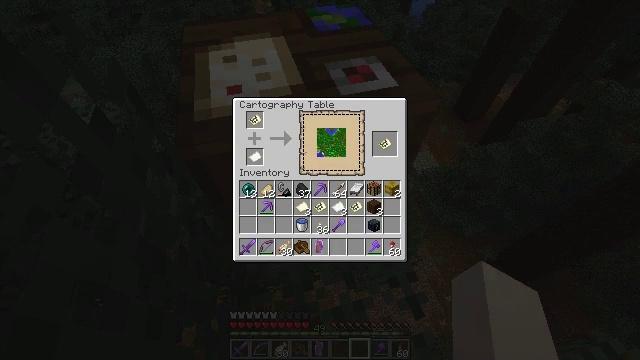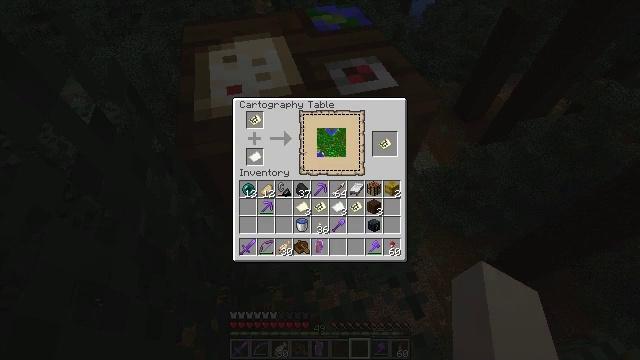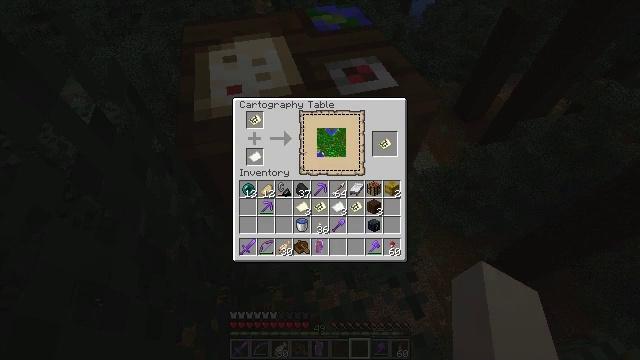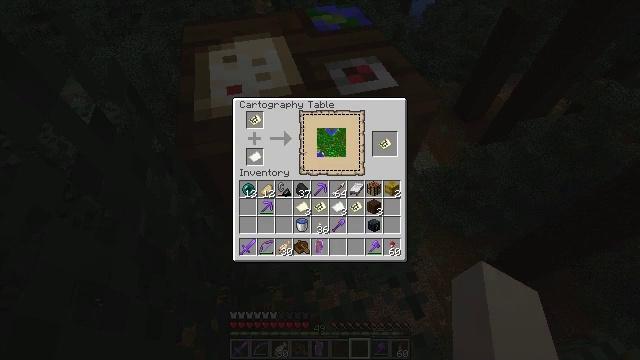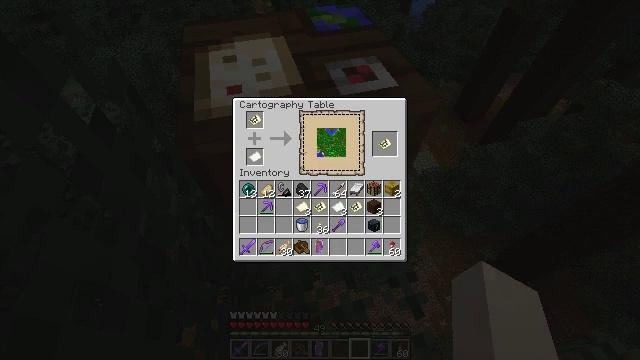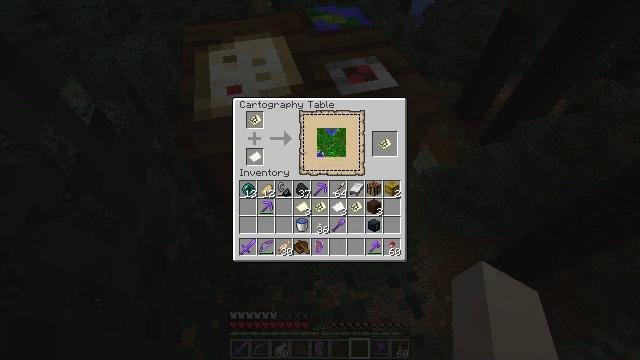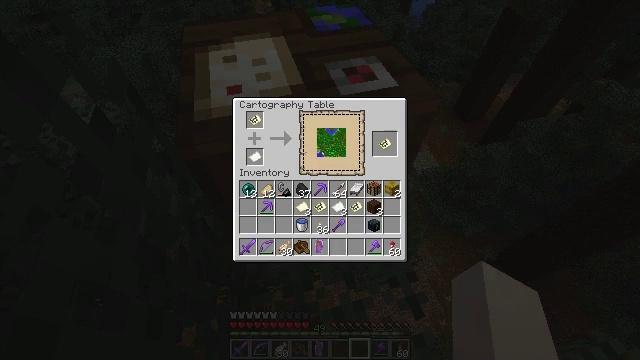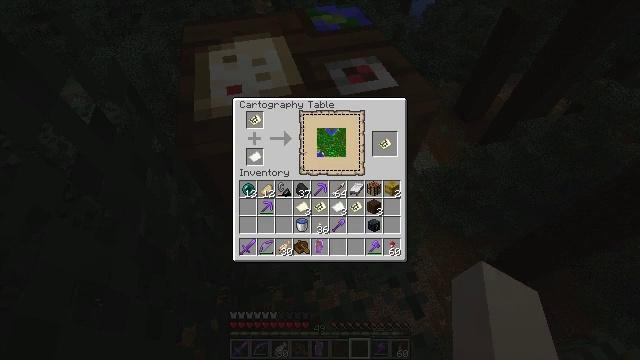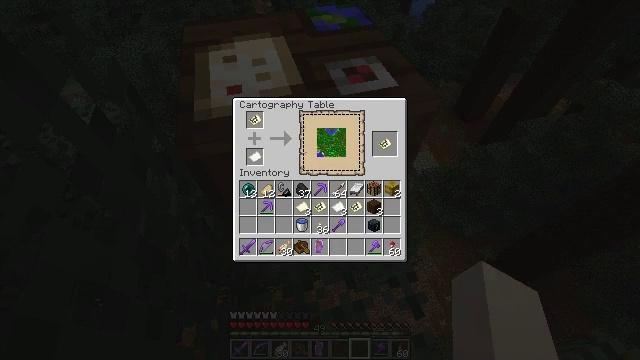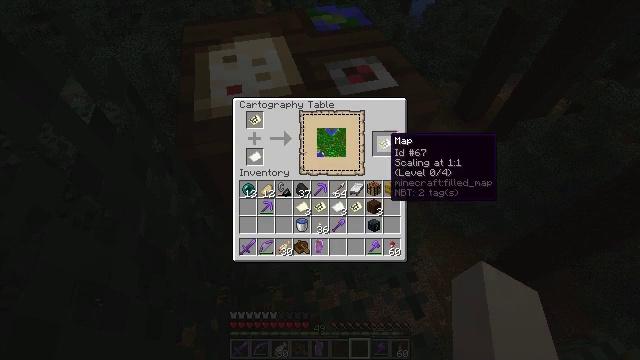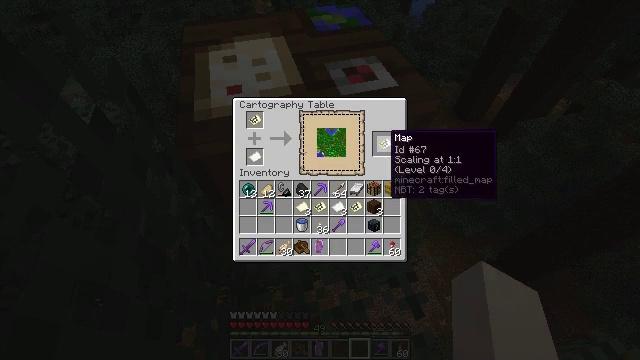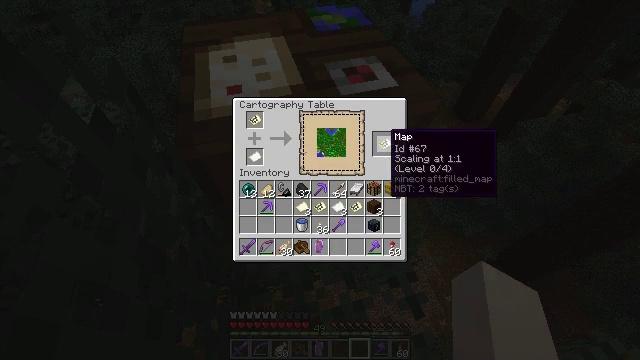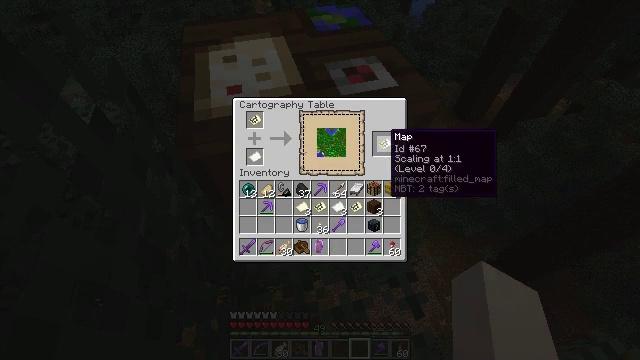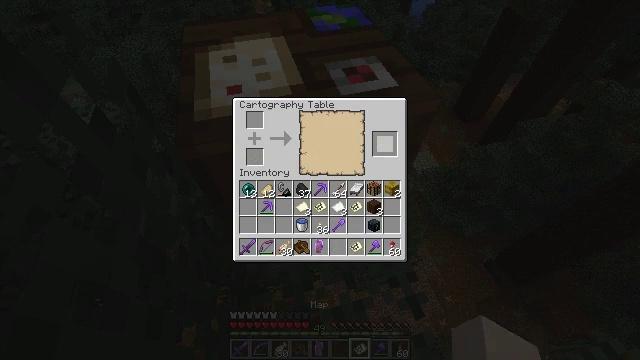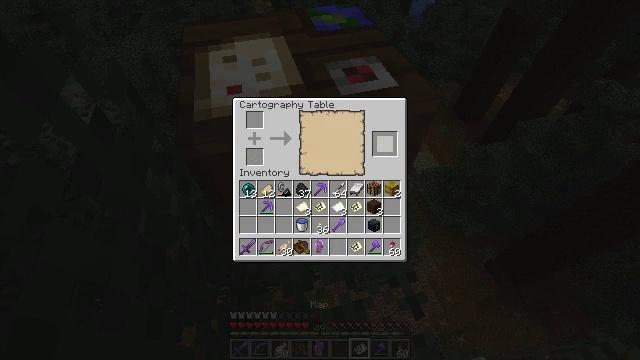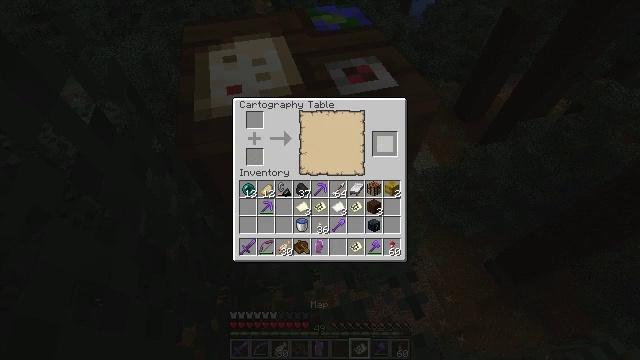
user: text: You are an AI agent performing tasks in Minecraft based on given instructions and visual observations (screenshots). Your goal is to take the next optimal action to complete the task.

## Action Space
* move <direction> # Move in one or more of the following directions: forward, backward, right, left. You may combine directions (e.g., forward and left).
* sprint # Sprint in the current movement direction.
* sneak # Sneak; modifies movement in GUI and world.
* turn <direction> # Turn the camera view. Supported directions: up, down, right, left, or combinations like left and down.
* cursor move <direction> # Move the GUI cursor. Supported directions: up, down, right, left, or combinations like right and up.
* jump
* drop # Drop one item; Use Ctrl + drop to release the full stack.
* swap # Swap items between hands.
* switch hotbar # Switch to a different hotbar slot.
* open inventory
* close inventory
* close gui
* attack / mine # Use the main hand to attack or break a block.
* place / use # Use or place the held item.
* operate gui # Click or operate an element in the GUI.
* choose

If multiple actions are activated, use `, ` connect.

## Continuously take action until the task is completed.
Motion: motion action
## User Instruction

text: Reclaim the cartography table for later use.
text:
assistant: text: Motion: sneak
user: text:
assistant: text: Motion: sneak
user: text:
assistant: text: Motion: sneak
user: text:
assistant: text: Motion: sneak
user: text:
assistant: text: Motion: sneak
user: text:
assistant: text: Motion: sneak
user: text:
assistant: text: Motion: sneak
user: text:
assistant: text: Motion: sneak
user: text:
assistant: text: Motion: sneak
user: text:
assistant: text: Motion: sneak
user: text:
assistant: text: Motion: sneak
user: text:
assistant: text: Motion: sneak
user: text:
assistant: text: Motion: sneak, attack / mine
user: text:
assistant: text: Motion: sneak, attack / mine
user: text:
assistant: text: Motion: sneak, attack / mine
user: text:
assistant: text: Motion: sneak, attack / mine
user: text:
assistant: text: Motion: sneak
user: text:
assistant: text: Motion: sneak
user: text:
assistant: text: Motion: sneak
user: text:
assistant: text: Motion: no_op
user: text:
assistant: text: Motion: no_op
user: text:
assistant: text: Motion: no_op
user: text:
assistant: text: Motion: no_op
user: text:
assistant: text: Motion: no_op
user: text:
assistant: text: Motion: no_op
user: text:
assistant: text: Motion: no_op
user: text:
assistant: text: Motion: no_op
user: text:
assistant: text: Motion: no_op
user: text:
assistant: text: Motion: no_op
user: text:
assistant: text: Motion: no_op